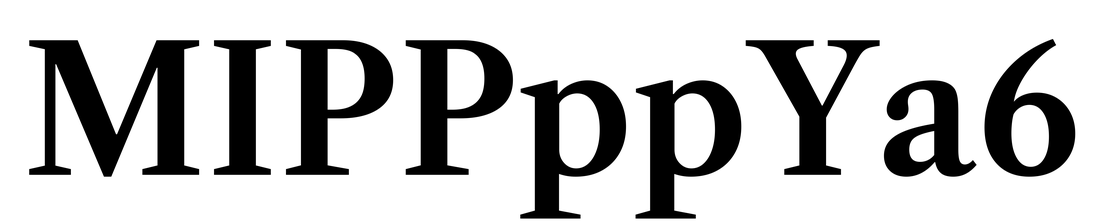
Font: LibreCaslonText_SemiBold